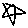
Label: star